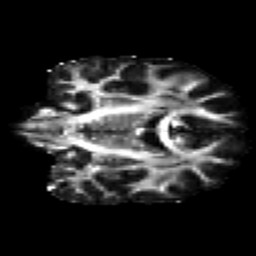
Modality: FA
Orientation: coronal
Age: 31
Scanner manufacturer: siemens
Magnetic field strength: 3 T
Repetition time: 2.2 s
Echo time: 0.084 s